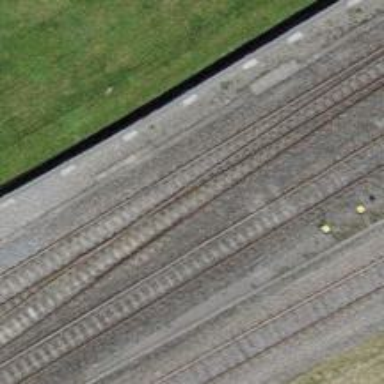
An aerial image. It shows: Single-track railway with electrified contact lines.